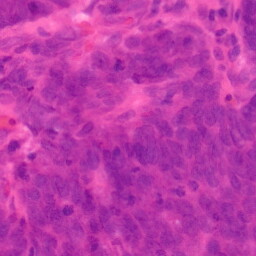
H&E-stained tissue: Colon